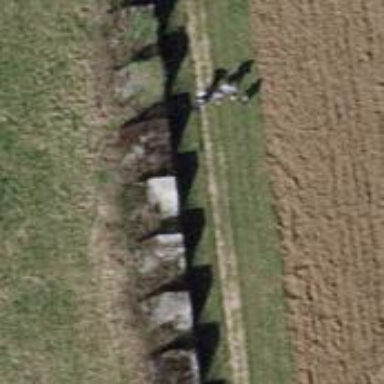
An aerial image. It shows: Block barrier.